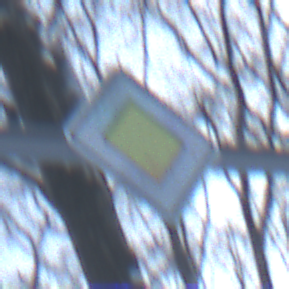
Verkehrszeichen: Vorfahrtsstrasse
Umgebung: Outdoor, Nature
Tageszeit: MorningAfternoon
Wetter: Clear
Licht: Natural
Jahreszeit: Winter
Kontrast: LowContrast